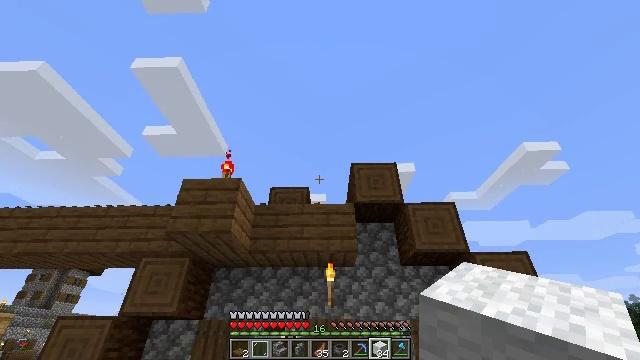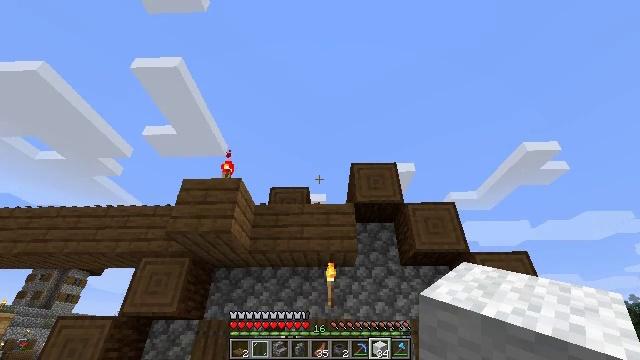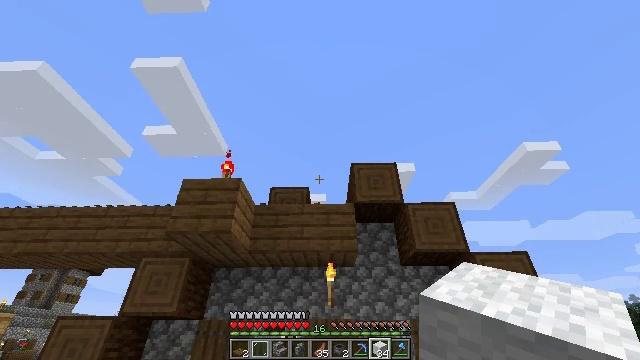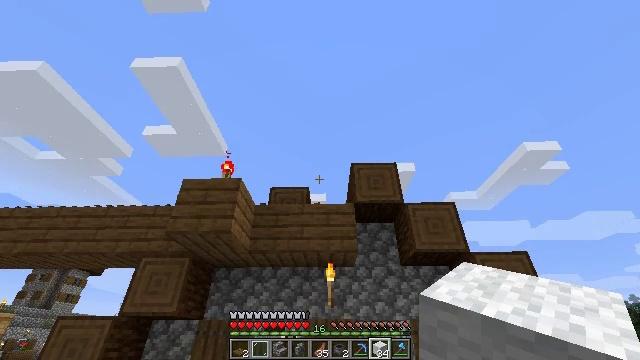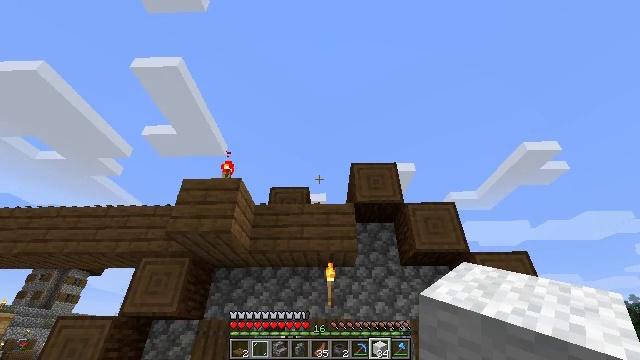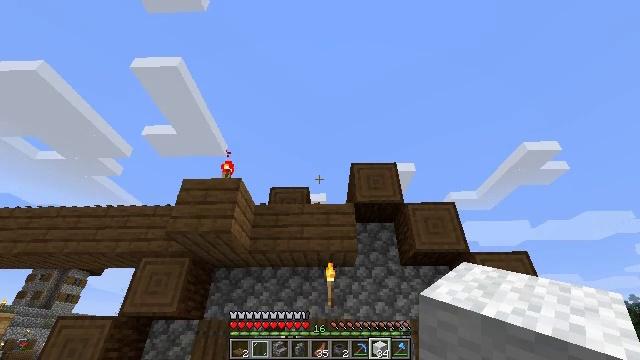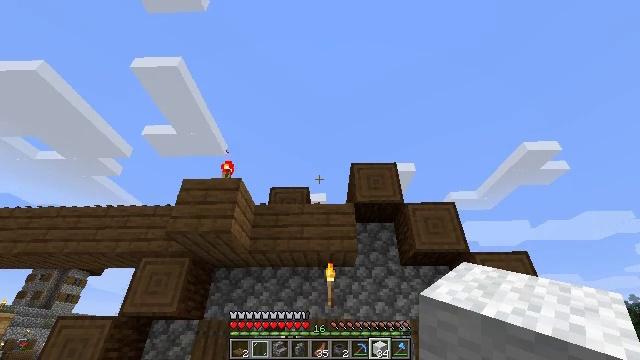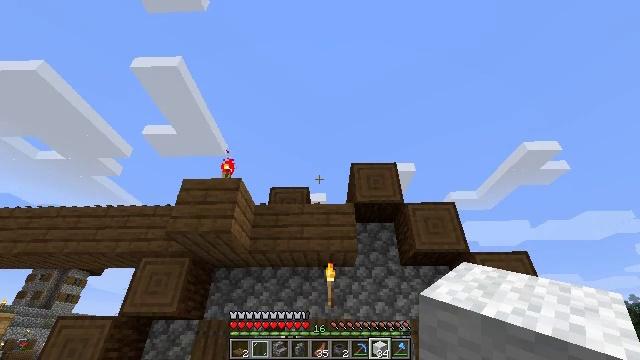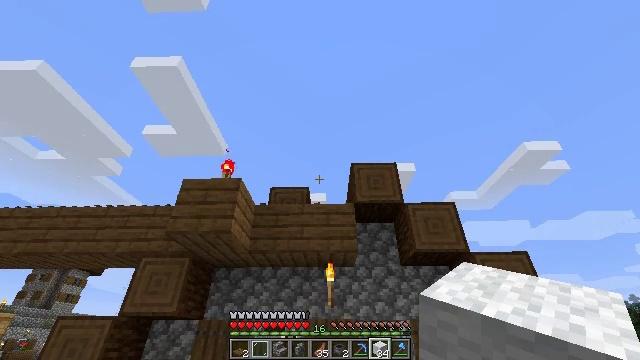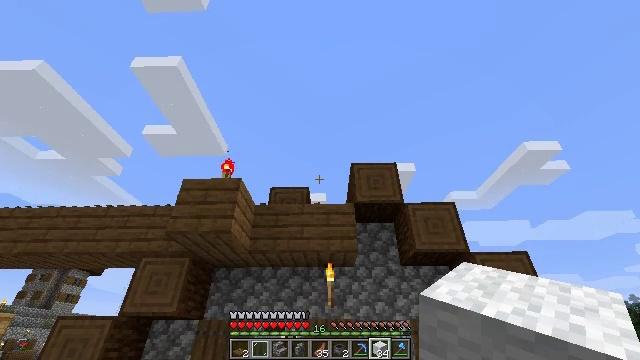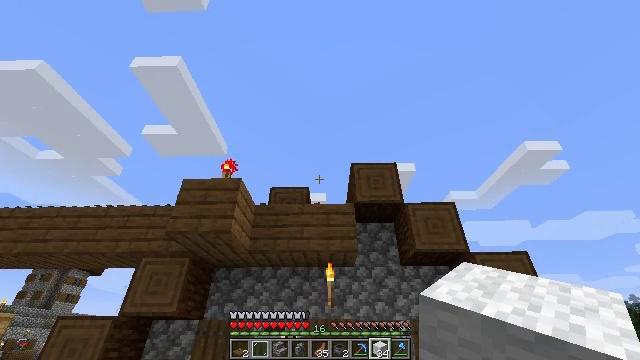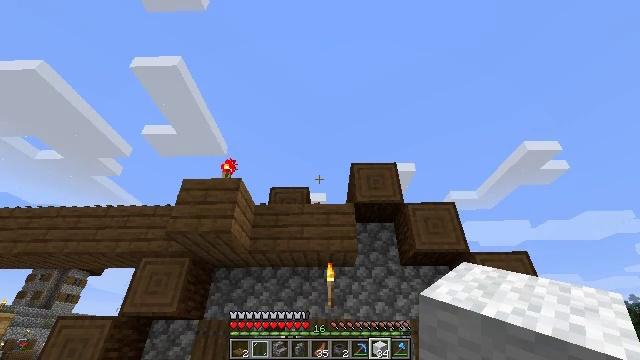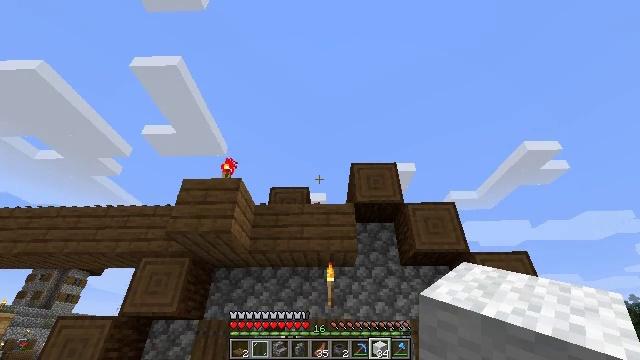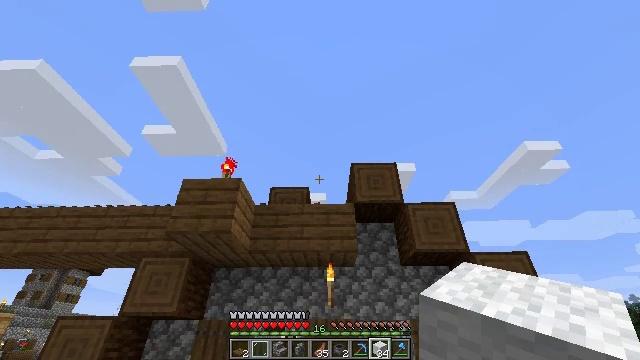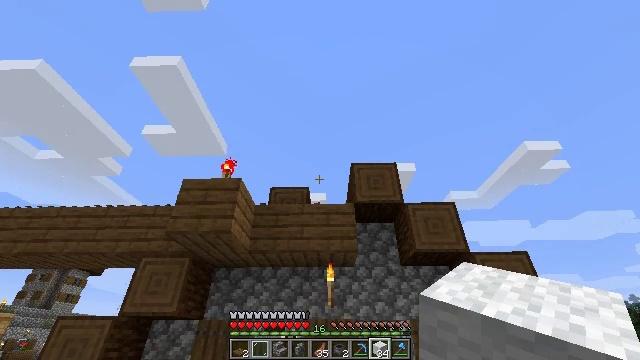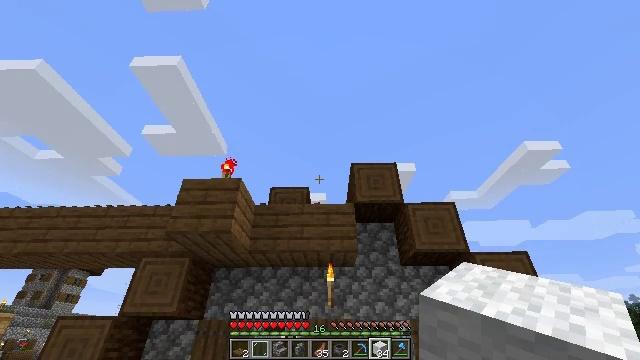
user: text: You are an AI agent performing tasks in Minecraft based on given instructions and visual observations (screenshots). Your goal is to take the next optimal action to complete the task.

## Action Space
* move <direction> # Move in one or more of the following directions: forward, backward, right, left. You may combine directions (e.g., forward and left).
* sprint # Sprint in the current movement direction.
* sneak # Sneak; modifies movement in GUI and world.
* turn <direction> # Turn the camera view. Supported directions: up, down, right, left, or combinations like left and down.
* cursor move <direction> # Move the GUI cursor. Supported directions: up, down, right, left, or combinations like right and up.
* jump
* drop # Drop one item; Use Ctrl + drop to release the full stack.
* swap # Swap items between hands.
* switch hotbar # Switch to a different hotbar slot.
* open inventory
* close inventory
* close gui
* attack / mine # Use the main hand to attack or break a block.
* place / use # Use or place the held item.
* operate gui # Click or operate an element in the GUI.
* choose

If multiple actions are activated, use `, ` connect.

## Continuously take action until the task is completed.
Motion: motion action
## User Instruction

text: Dismantle the blue bed.
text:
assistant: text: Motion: no_op
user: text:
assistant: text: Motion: no_op
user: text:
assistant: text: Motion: no_op
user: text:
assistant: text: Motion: no_op
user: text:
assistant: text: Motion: no_op
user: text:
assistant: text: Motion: no_op
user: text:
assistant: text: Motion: no_op
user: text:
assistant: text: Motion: no_op
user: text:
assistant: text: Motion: no_op
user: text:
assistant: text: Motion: no_op
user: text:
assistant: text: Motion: no_op
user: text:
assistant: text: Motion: no_op
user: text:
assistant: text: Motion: no_op
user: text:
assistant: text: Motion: no_op
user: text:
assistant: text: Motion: no_op
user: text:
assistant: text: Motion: no_op
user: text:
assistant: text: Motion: no_op
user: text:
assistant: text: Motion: no_op
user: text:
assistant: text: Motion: no_op
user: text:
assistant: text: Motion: no_op
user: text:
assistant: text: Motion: no_op
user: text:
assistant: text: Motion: no_op
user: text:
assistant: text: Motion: no_op
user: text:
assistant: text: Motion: no_op
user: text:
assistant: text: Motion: no_op
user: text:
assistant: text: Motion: no_op
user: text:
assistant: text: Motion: no_op
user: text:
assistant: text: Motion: no_op
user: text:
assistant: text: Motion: no_op
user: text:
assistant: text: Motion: no_op